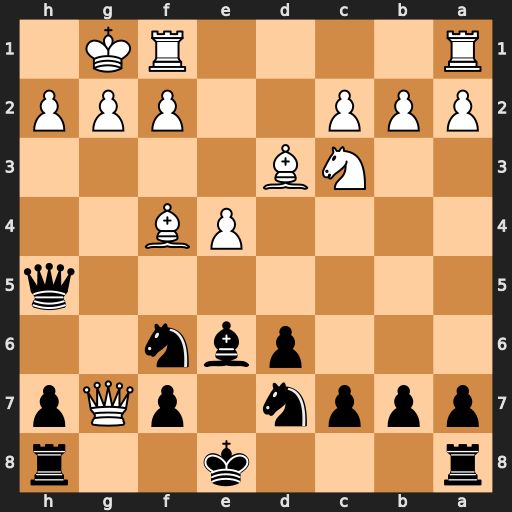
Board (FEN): r3k2r/pppn1pQp/3pbn2/7q/4PB2/2NB4/PPP2PPP/R4RK1
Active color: b
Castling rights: kq
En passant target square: -
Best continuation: Rg8 Qh6 Rxg2+ Kxg2 Bh3+ Kg1 Qf3 Qxh3 Qxh3